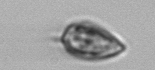
Label: Prorocentrum_triestinum